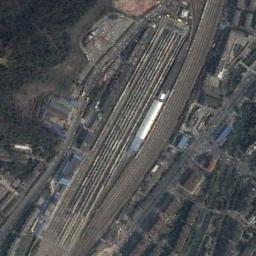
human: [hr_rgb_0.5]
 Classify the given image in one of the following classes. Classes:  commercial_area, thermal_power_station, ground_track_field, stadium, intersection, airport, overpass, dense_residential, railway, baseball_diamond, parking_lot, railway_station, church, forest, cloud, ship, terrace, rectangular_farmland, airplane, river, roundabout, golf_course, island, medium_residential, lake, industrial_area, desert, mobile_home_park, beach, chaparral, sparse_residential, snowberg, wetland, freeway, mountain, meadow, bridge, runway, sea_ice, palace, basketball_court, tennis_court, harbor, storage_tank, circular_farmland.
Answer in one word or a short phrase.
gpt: railway_station